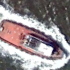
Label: Towing_vessel